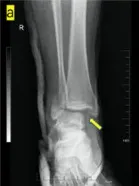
First attempted closed reduction of images: (a) Anteroposterior radiograph shows medial malleolus the axilla sign (yellow arrow).
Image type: radiology (x_ray)